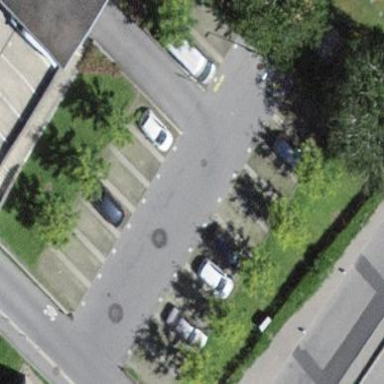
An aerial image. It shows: Parking area with surface.